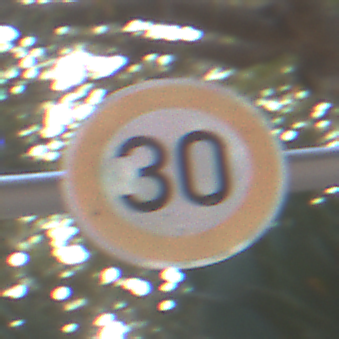
Verkehrszeichen: Geschwindigkeit30
Umgebung: Outdoor, Suburban
Tageszeit: MorningAfternoon
Wetter: PartlyCloudy
Licht: Natural
Jahreszeit: NotSpecified
Kontrast: LowContrast